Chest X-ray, PA view. Patient: 46 years old, sex M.
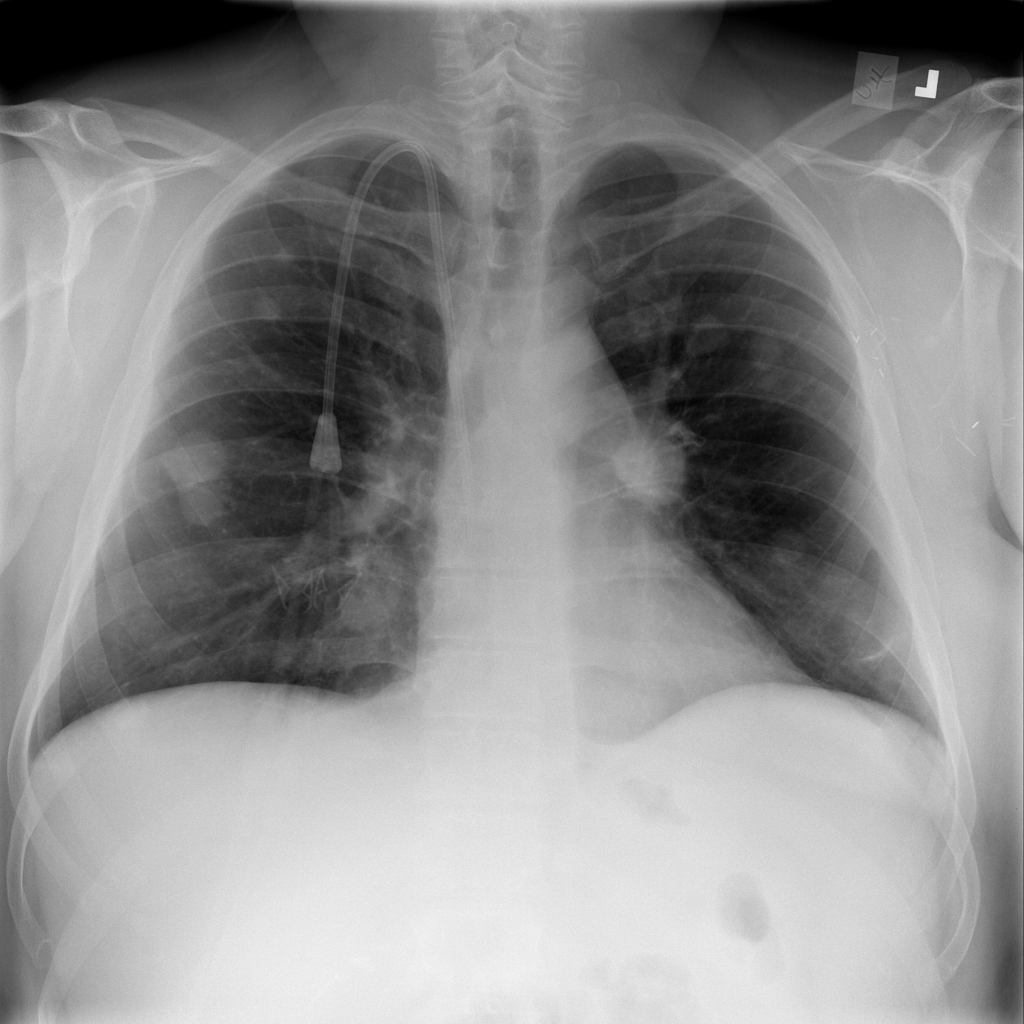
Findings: Consolidation, Mass, Nodule